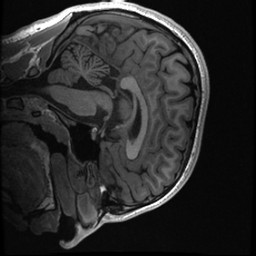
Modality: T1w
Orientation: sagittal
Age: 19
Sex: male